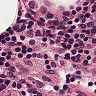
Metastatic tissue present: no